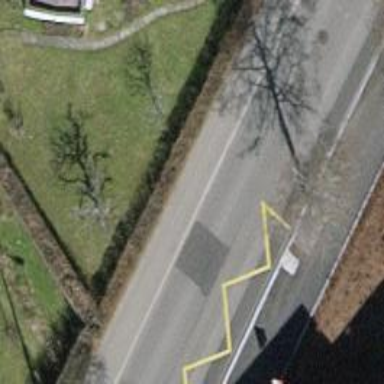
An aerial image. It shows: Trolleybus stop position for public transport.